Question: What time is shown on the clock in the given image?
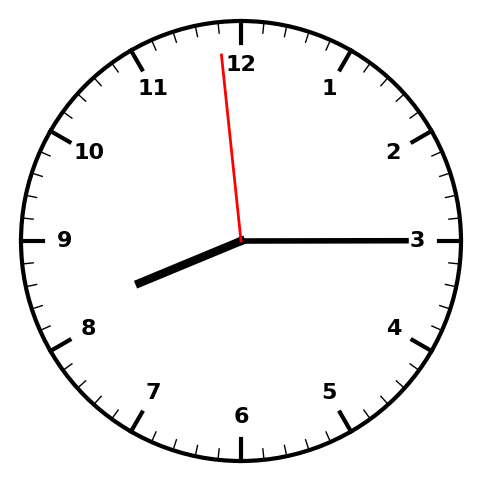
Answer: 08:14:59